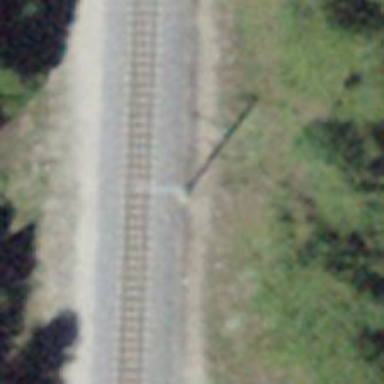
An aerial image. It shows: Catenary mast for power lines.